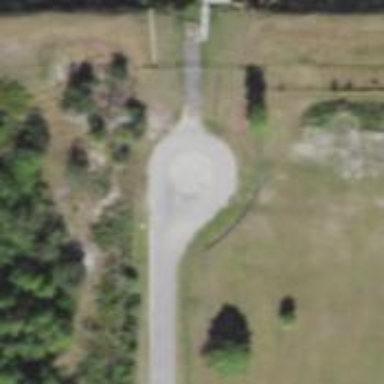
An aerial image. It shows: Turning loop on the road.